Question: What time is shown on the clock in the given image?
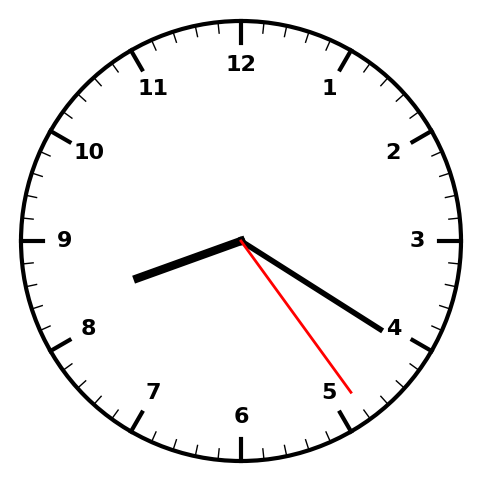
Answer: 08:20:24